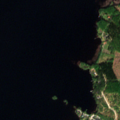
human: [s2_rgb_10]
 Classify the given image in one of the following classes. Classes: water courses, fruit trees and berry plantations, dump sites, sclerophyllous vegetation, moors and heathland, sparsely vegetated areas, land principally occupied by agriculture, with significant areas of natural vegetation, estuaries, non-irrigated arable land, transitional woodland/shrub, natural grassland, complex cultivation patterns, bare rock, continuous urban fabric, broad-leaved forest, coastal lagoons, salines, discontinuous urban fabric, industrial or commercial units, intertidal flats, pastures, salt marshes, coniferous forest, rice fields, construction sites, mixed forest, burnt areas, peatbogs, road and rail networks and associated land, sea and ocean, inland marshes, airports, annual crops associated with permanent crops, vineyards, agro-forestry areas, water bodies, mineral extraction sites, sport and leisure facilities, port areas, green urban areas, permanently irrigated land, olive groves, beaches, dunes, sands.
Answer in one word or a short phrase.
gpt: broad-leaved forest, mixed forest, water bodies